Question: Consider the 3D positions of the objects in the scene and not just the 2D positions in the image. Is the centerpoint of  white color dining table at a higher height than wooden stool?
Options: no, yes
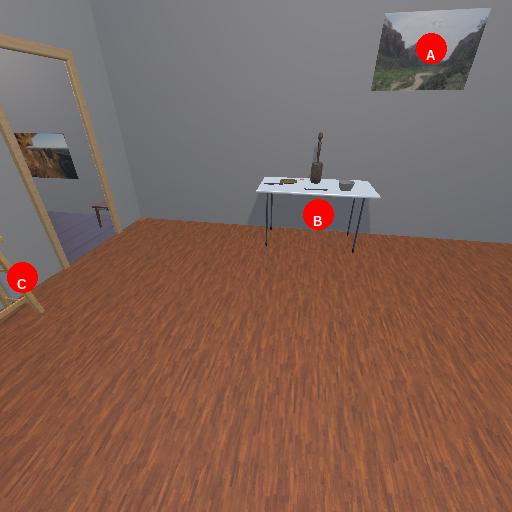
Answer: no